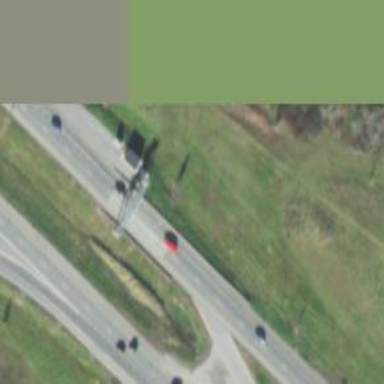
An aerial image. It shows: Toll gantry on the road.